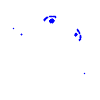
Particle: electron